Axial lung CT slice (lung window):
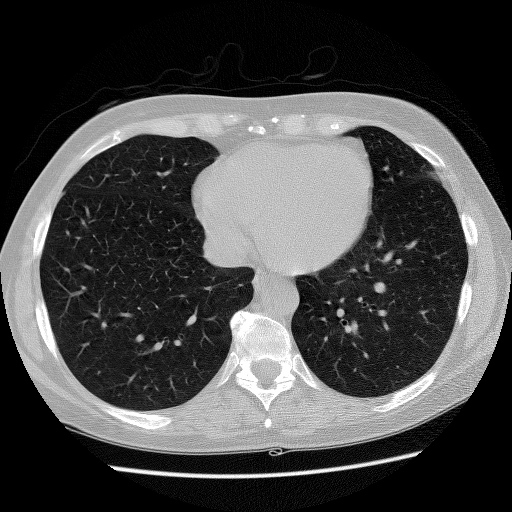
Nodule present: no